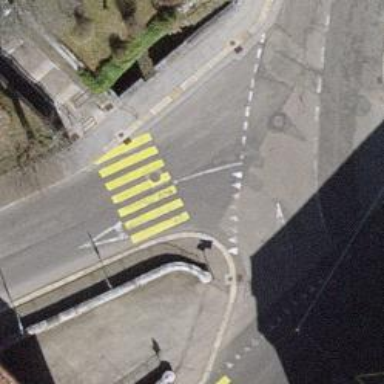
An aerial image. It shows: Kerb serving as barrier.